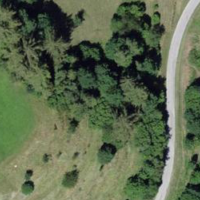
EUNIS habitat code: 24
Species observed at this site:
Garrulus glandarius